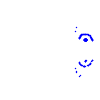
Particle: proton